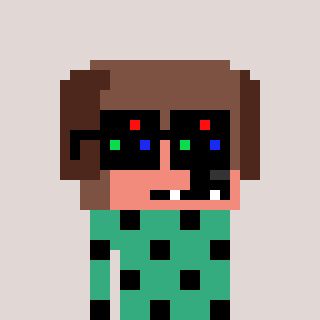
a pixel art character with square black sunglasses, a dog-shaped head and a teal-colored body on a warm background